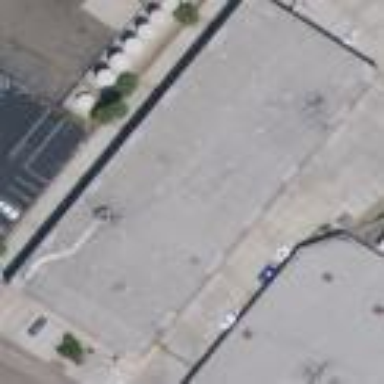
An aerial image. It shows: Industrial building.